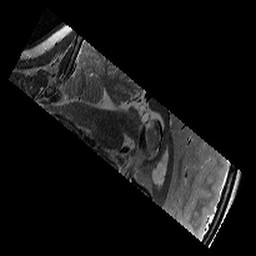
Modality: T2w
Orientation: sagittal
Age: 13
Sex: male
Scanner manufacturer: siemens
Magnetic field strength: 3 T
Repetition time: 8.46 s
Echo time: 0.067 s